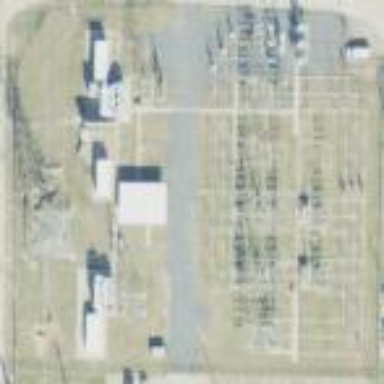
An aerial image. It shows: Distribution power substation secured by fence.